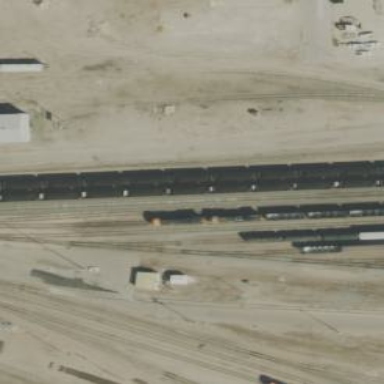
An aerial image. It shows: Railway siding for service.